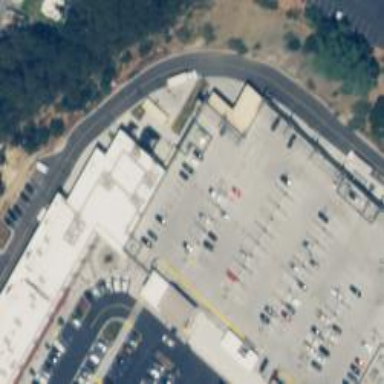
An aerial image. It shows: Retail building.